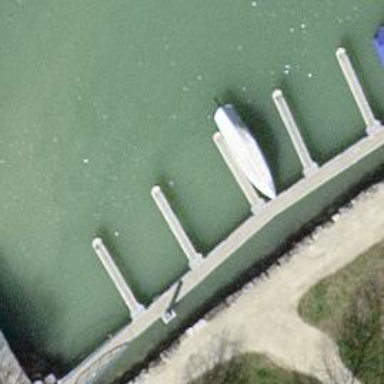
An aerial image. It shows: Man-made pier.